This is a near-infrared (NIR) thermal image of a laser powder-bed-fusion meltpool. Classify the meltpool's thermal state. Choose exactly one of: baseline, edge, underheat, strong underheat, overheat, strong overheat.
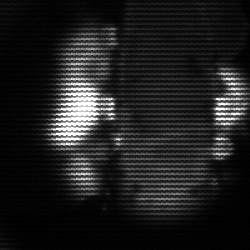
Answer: strong underheat